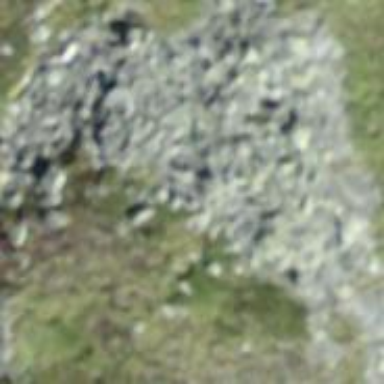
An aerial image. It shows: Natural scree.